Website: lowes
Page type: billing-address
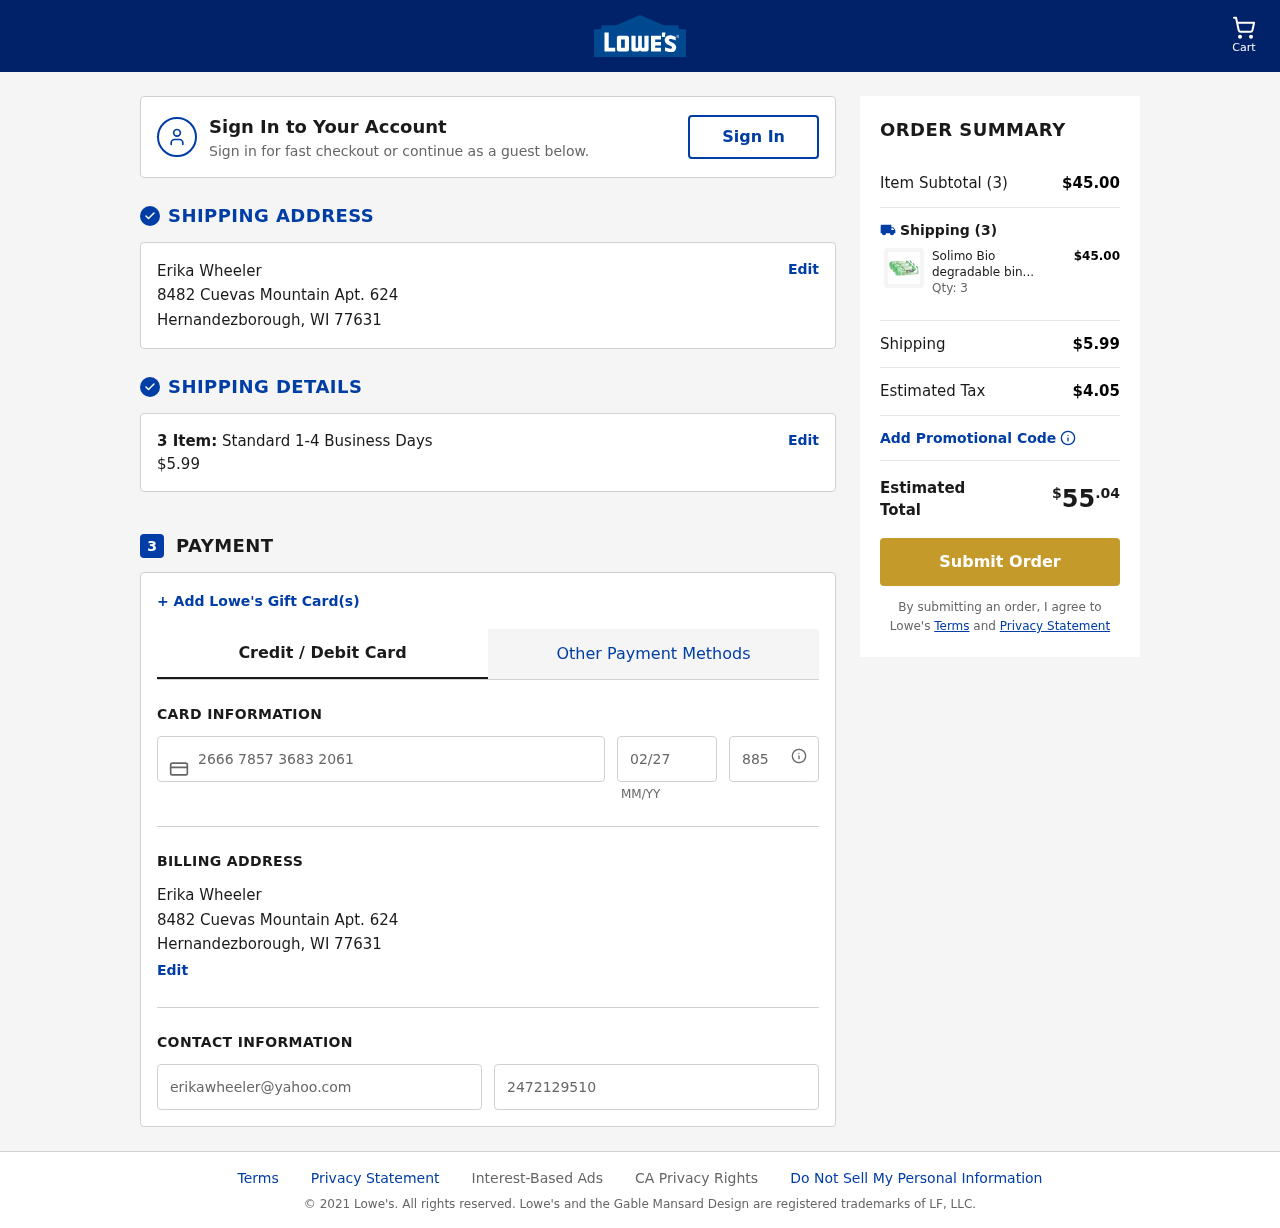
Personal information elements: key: PII_CARD_CVV
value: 885
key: PII_CARD_EXPIRY
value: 02/27
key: PII_CARD_NUMBER
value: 2666 7857 3683 2061
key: PII_CITY
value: Hernandezborough
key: PII_EMAIL
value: erikawheeler@yahoo.com
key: PII_FULLNAME
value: Erika Wheeler
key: PII_PHONE
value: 2472129510
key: PII_POSTCODE
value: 77631
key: PII_STATE_ABBR
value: WI
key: PII_STREET
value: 8482 Cuevas Mountain Apt. 624
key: PII_FULLNAME2
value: Erika Wheeler
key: PII_STREET2
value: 8482 Cuevas Mountain Apt. 624
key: PII_CITY2
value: Hernandezborough
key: PII_STATE_ABBR2
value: WI
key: PII_POSTCODE2
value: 77631
Product elements: key: PRODUCT1_NAME
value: Solimo Bio degradable bin liner 6L, 50 pieces per pack - Pack of 3
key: PRODUCT1_PRICE
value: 15
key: PRODUCT1_QUANTITY
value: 3
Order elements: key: ORDER_NUM_ITEMS
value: Cart
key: ORDER_NUM_ITEMS
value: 3 Item:
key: ORDER_NUM_ITEMS
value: Item Subtotal (3)
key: ORDER_SHIPPING_COST
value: $5.99
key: ORDER_SUBTOTAL
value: $45.00
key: ORDER_TAX
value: $4.05
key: ORDER_TOTAL
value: $55.04